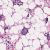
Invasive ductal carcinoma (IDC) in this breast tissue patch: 1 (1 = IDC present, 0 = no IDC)